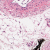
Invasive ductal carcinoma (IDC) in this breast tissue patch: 0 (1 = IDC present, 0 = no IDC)